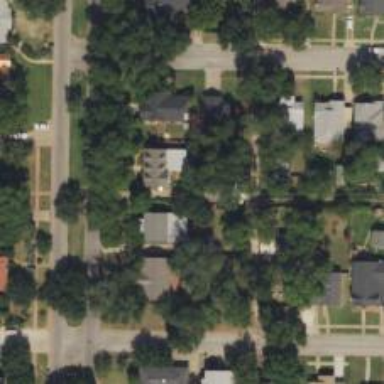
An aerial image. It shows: Alley classified as service road.